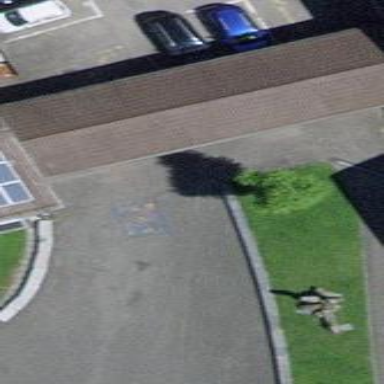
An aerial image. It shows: School building.